Field crop: tomato
Growth stage: 1
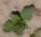
Species: solanum